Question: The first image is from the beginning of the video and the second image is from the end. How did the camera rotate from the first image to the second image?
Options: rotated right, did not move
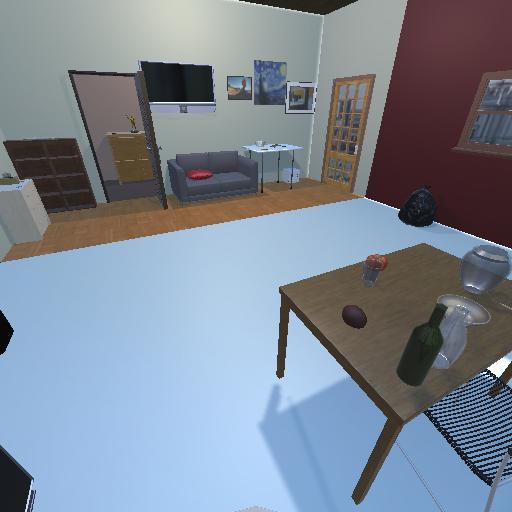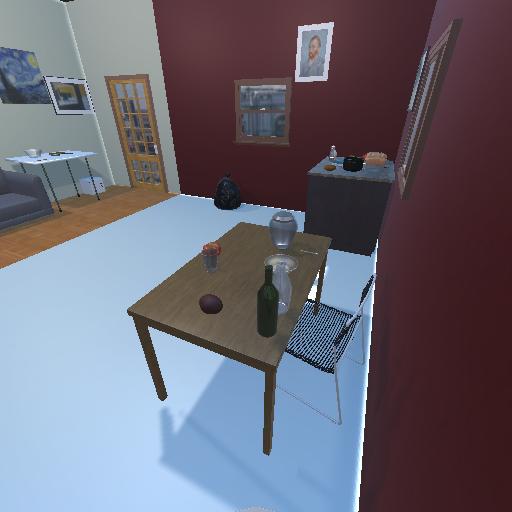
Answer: rotated right